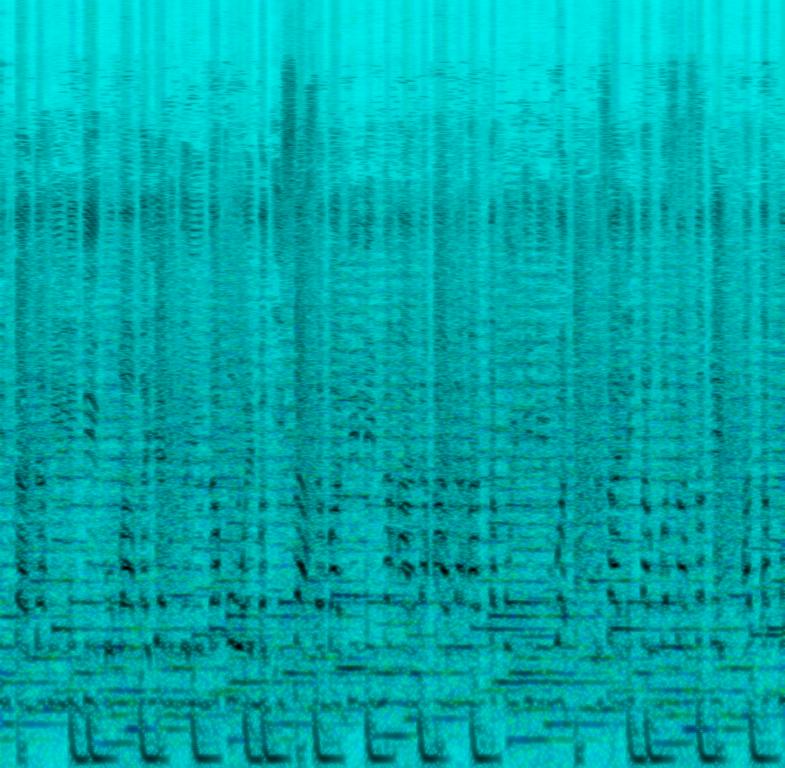
The hip-hop music excerpt features what sounds to be a doubled boy voice rapping. A typical hip-hop drum beat drives the pulse of the music. A sampled string sound is playing arpeggios as accompaniment. Other synth sounds can be heard playing short repeating melodies. The atmosphere is slightly tense.